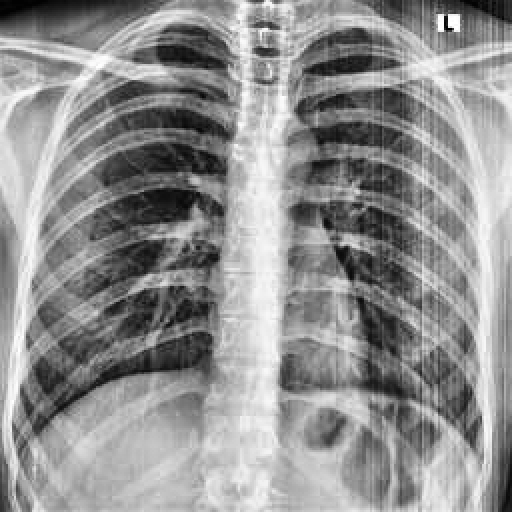
Finding: NORMAL